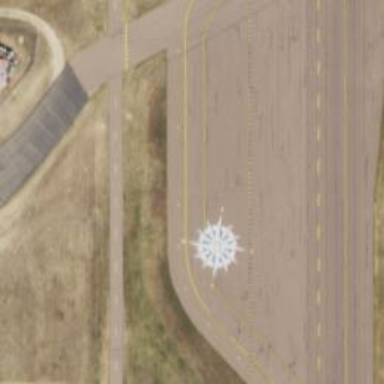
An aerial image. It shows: Compass rose at the airport.